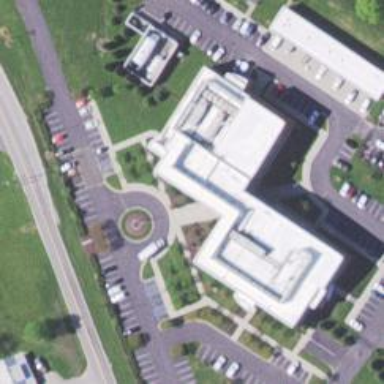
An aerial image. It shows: Government office.